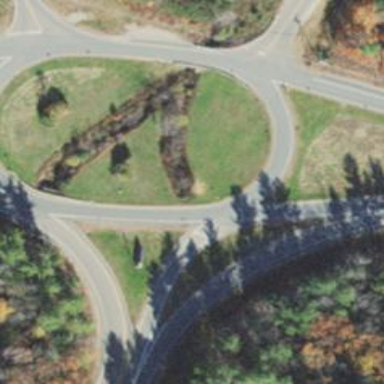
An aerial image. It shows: Asphalt secondary road leading to circular junction.